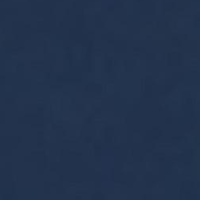
EUNIS habitat code: 14
Species observed at this site:
Cygnus olor